Interaction volume radius: 10 \u00c5
Interaction volume height: 10 \u00c5
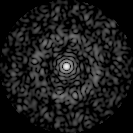
Disorder parameter: 0.8812